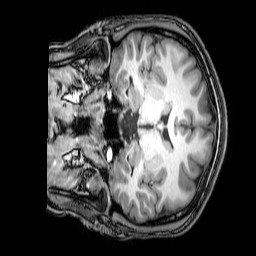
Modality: T1w
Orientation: coronal
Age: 21
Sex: female